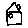
Label: house